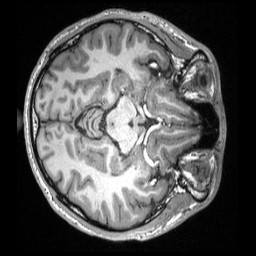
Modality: T1w
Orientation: axial
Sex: male